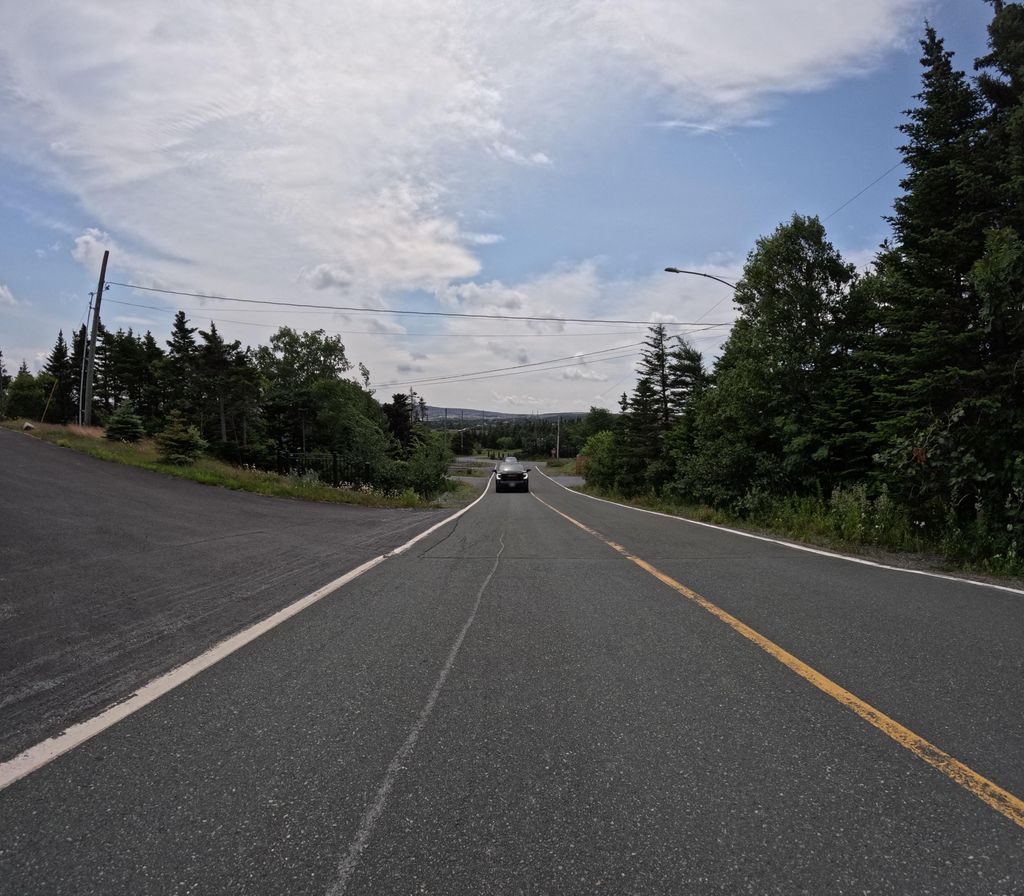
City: st_johns